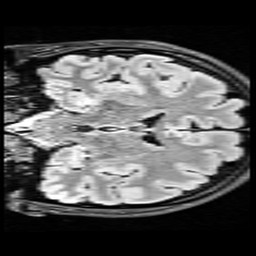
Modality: T2w
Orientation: coronal
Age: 24
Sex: female
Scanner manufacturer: siemens
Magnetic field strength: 3 T
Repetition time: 9 s
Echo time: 0.081 s